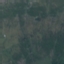
Land use / land cover class: HerbaceousVegetation